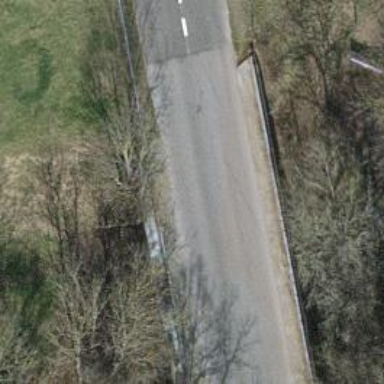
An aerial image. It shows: Unclassified road bridge with concrete surface.